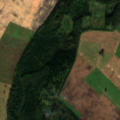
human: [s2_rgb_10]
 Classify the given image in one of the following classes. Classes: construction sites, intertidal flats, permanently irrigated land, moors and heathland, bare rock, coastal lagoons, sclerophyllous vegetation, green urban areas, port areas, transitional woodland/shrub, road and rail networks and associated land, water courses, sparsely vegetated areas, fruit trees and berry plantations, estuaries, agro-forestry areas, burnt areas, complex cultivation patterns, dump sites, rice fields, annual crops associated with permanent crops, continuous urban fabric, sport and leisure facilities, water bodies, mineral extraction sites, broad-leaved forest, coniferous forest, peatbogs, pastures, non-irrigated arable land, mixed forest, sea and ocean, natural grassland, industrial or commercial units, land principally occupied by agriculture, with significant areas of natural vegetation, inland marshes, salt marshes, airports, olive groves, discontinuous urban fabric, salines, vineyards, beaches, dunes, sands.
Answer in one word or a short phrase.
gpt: non-irrigated arable land, mixed forest, transitional woodland/shrub